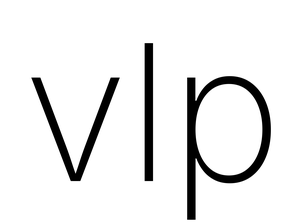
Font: Inter_ExtraLight